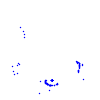
Particle: proton